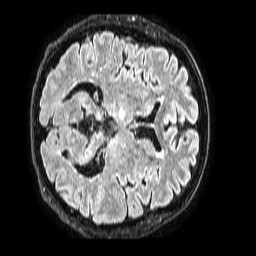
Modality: FLAIR
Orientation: axial
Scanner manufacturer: philips
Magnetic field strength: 1.5 T
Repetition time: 4.8 s
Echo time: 0.3 s